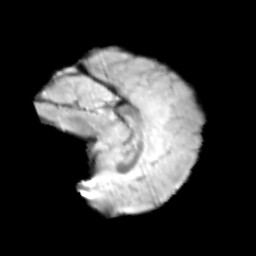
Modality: T2w
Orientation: sagittal
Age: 9
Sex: male
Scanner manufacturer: siemens
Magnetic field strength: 3 T
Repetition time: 3.8 s
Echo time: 0.07 s